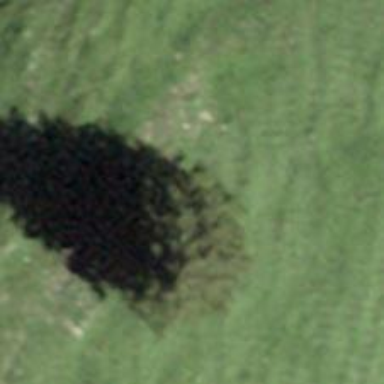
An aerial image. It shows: Single tag "natural: tree."